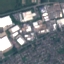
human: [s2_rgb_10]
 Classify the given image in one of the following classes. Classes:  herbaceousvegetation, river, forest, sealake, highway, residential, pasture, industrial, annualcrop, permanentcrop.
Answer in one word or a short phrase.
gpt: Industrial